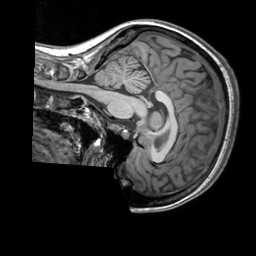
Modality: T1w
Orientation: sagittal
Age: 24
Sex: female
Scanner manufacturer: siemens
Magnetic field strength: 3 T
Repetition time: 2.3 s
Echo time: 0.00303 s